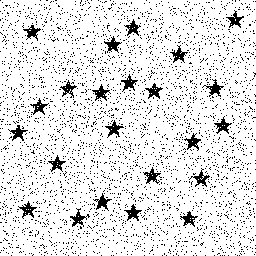
Squares: 0
Triangles: 0
Stars: 23
Total shapes: 23